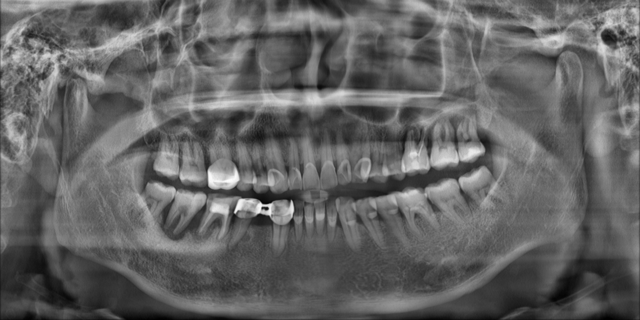
adult